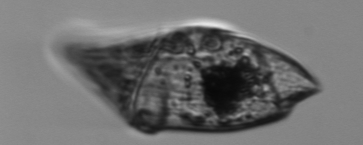
Label: Gyrodinium